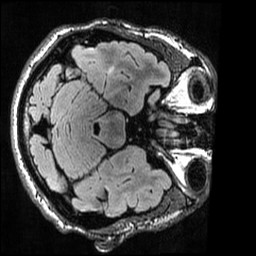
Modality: T2w
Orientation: axial
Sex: male
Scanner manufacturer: ge
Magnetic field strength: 3 T
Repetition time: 6 s
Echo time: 0.1274 s